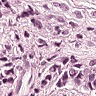
Metastatic tissue present: yes